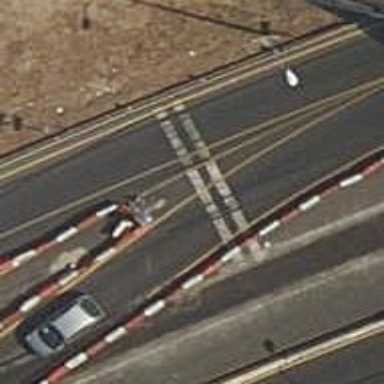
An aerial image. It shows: Guard rail.